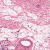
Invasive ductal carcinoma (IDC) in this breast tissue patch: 0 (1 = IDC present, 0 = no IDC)